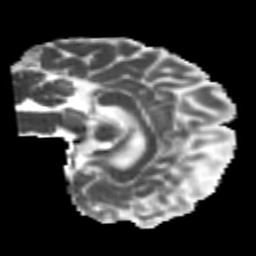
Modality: MD
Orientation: sagittal
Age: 23
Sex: female
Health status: healthy
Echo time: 0.074 s